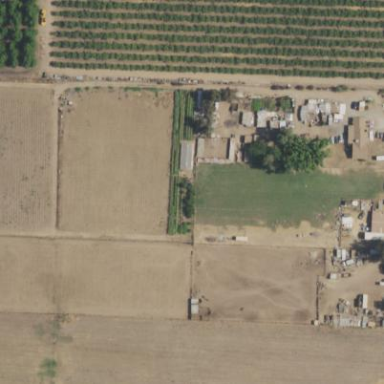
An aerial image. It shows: Orchard.